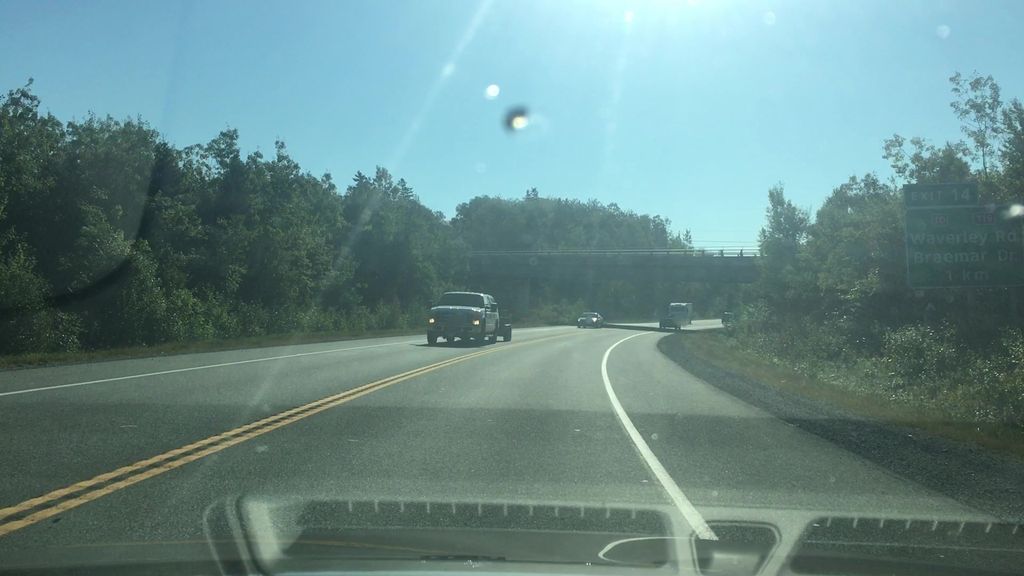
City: halifax